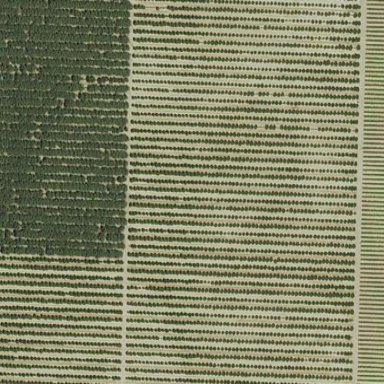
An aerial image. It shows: Almond orchard with rows of almond trees.